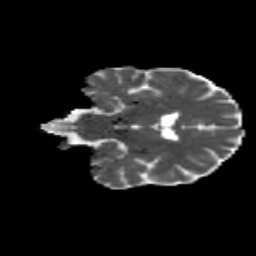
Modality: MD
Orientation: coronal
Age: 60
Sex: male
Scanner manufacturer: siemens
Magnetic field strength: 3 T
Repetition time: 4.71 s
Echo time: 0.0906 s